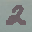
Label: 2